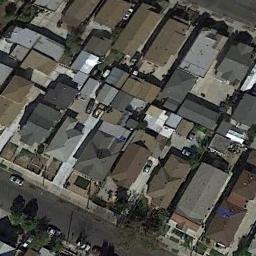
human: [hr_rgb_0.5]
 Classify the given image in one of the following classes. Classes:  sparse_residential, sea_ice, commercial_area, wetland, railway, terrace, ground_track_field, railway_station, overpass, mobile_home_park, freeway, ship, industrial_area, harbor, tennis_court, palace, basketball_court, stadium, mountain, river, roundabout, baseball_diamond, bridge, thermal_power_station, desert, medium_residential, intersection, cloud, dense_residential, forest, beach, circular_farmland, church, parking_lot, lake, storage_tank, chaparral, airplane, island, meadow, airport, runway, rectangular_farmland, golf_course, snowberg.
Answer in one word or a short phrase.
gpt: dense_residential